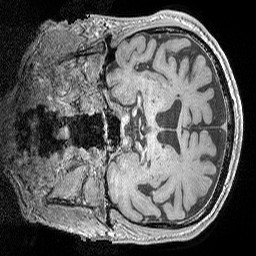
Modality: MP2RAGE
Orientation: coronal
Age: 72
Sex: male
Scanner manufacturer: siemens
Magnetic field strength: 3 T
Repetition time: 5 s
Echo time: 0.00298 s